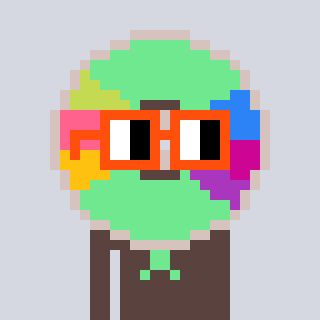
a pixel art character with square orange glasses, a cd-shaped head and a darkbrown-colored body on a cool background